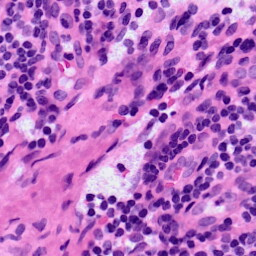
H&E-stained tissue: LymphNode